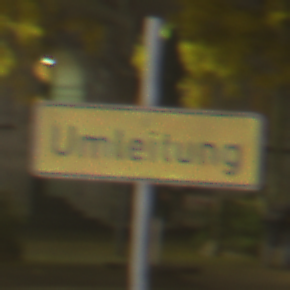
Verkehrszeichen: Umleitungsankuendigung
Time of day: Night
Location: Outdoor (Urban)
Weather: Clear
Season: NotSpecified
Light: Artificial